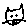
Label: cat